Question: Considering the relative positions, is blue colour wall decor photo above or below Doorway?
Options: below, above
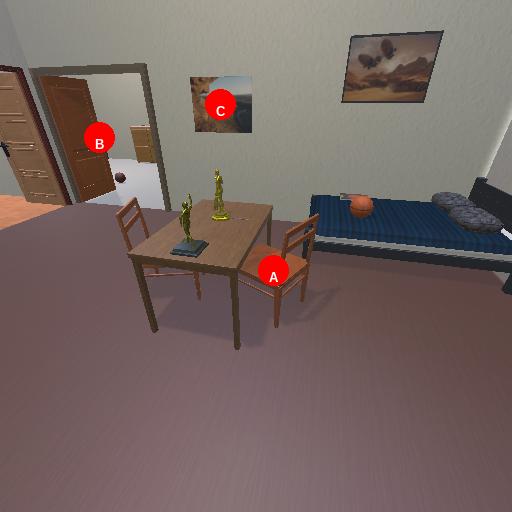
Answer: below